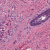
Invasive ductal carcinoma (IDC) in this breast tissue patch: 1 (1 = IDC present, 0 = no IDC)